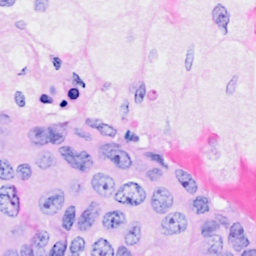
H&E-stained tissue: Breast